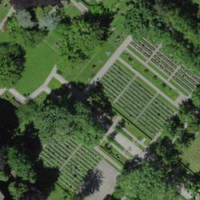
EUNIS habitat code: 53
Species observed at this site:
Ectopsocus petersi
Synema globosum
Vertigo pusilla
Agriotes sputator